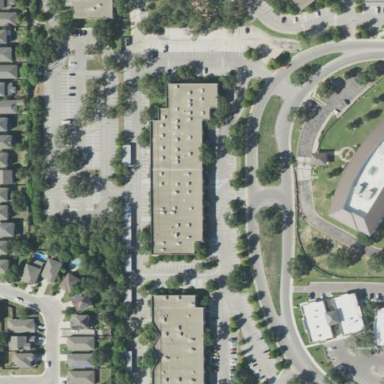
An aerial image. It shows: Commercial area.